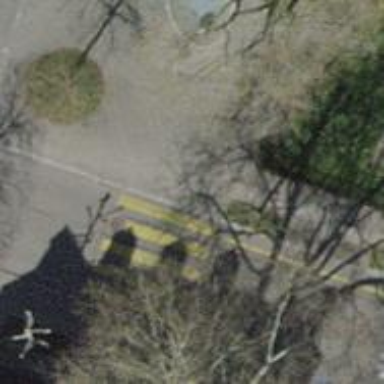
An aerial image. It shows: Uncontrolled zebra crossing on the road.